Question: I am using bootstrap framework. I have the following code in my css file:
'''
@media (max-width: 768px) {
.navbar-default .navbar-nav > li > a {
width: 100%;
border-bottom: 1px solid #3d3d3d;
text-align: center;
}
'''
Part of HTML file:
'''
<nav class="navbar navbar-default">
<div class="container">
<!-- Brand and toggle get grouped for better mobile display -->
<div class="navbar-header">
<button type="button" class="navbar-toggle collapsed" data-toggle="collapse" data-target="#bs-example-navbar-collapse-1" aria-expanded="false">
<span class="sr-only">Toggle navigation</span>
<span class="icon-bar"></span>
<span class="icon-bar"></span>
<span class="icon-bar"></span>
</button>
</div>
<!-- Collect the nav links, forms, and other content for toggling -->
<div class="collapse navbar-collapse" id="bs-example-navbar-collapse-1">
<ul class="nav navbar-nav">
<li class="active"><a href="#">HOME<span class="sr-only">(current)</span></a></li>
<li><a href="#">ABOUT</a></li>
<li><a href="#">NEWS</a></li>
<li><a href="#">CONTACT</a></li>
</ul>
<!-- SOCIAL ICONS -->
<ul class="nav navbar-nav navbar-right">
<li class="instagram"><a href="#"><i class="fa fa-instagram"></i></a></li>
<li class="youtube"><a href="#"><i class="fa fa-youtube"></i></a></li>
<li class="twitter"><a href="#"><i class="fa fa-twitter"></a></i></li>
<li class="facebook"><a href="#"><i class="fa fa-facebook"></a></i></li>
</ul>
<!-- /SOCIAL ICONS -->
</div><!-- /.navbar-collapse -->
</div><!-- /.container -->
</nav>
'''
Thus, when the page is displayed on the mobile phone my menu would look like this:

Now, I want to display last 4 list items inline, with padding between them, so they are displayed evenly as squares in one line.
My question is, how can I do this?
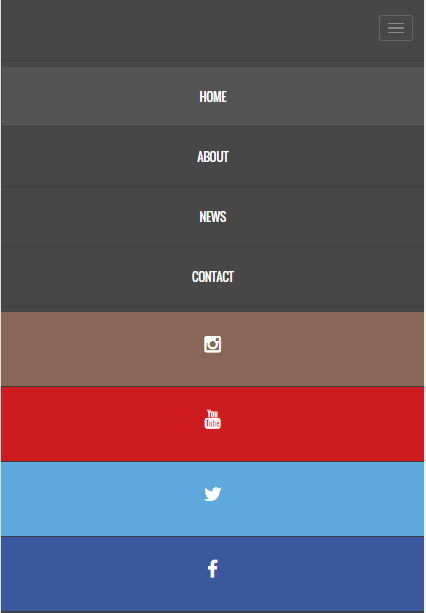
Answer: You start by isolating the '.navbar', then select the last 'ul' (which contains the items in question), select the items 'li' and float left with 25% width. You could also 'display:inline-block', however as they are on separate lines in your HTML you may end up with some 'erroneous' spacing.
'''
.navbar ul:last-of-type li{
float:left;
width:25%; // or whatever dimensions you require, padding etc
}
'''